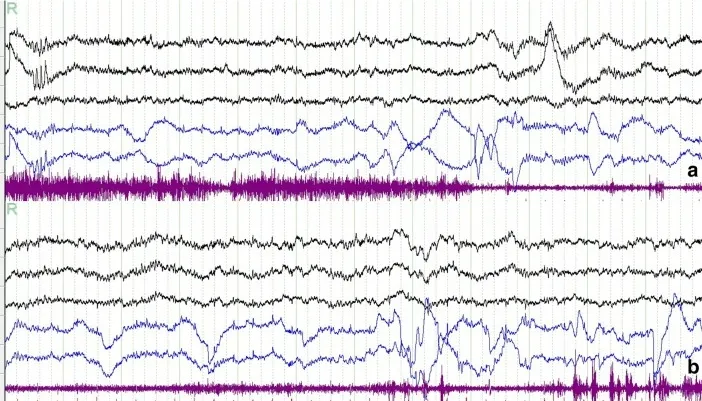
PSG showed tonic chin electromyogram (1a and 1b) activations during REM sleep.
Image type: electrography (eeg)